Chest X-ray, PA view. Patient: 56 years old, sex M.
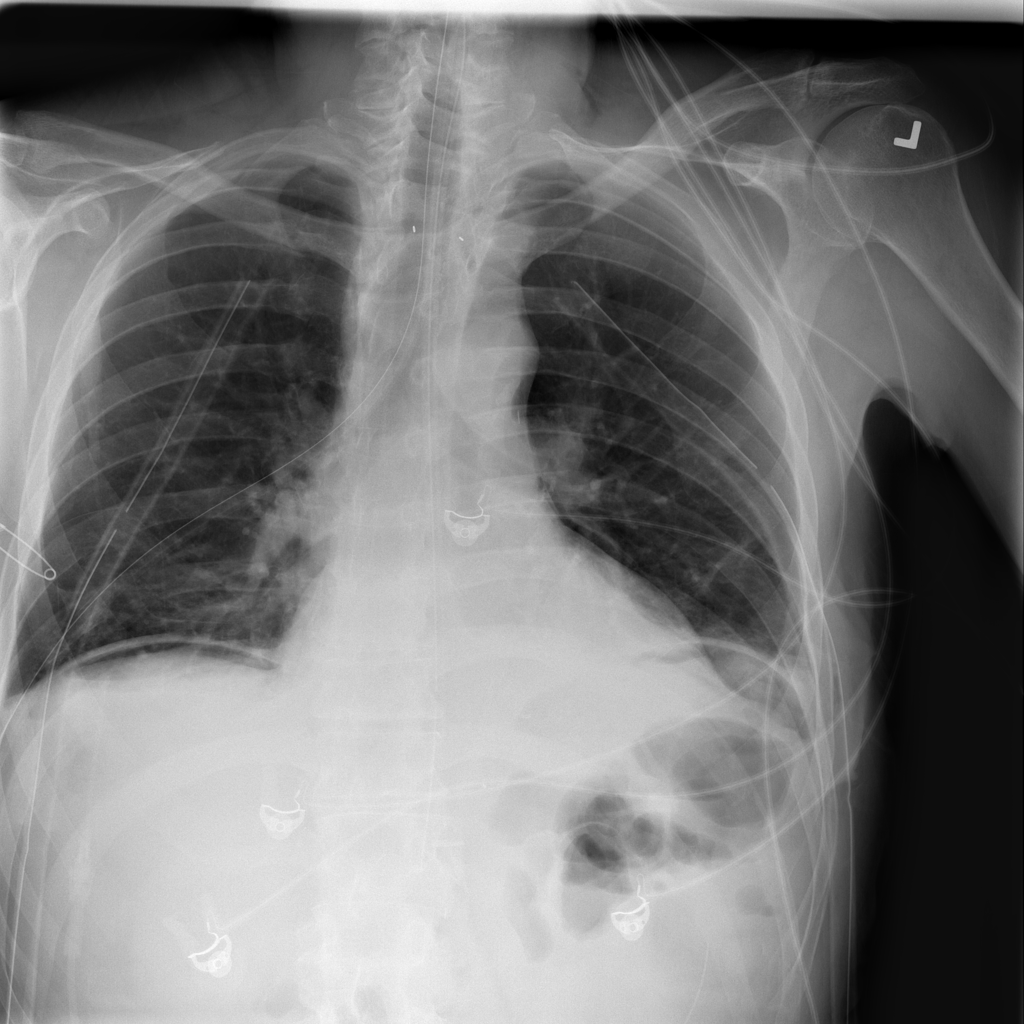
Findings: Atelectasis